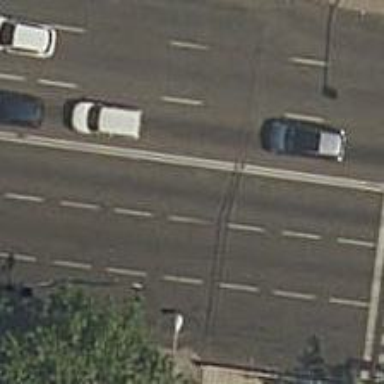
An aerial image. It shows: Asphalt road with sidewalks on both sides. The road is classified as primary highway.